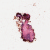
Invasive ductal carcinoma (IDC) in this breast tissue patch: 0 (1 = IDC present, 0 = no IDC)